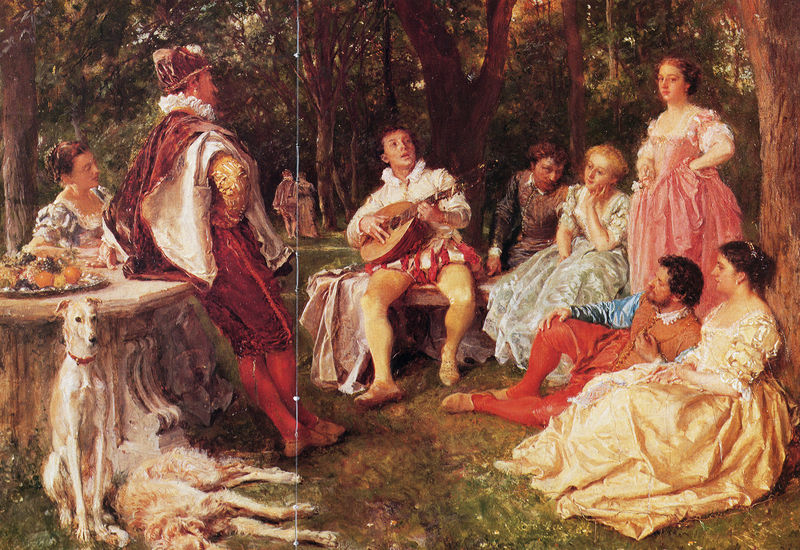
Titel: A l'ombre des bosquets, Im Schatten des Dickicht
Künstler: Ernest Meissonier
Standort: London
Institution: Wallace Collection
Schlagwörter: baum, blau, gemälde, gruppe, laub, mann, umhang, weiß, bäume, frauen, gelb, grün, menschen, sitzen, blume, blumen, bunt, damen, frankreich, frau, hut, kleid, kleider, licht, männer, orange, schmuck, szene, tisch, gras, hund, hunde, obst, park, rasen, rot, wiese, fest, gesellschaft, herren, malerei, feier, hose, kappe, mütze, barock, falten, samt, schale, schüssel, silber, stehen, teller, ärmel, bild, instrument, natur, sonne, boden, gold, kostüm, reich, sitzend, stehend, paar, gesang, gitarre, konzert, musik, musiker, england, krone, renaissance, rokoko, rosa, seide, wald, brunnen, kreis, früchte, garten, trauben, spanien, taille, farbig, sommer, liegen, halsband, schuhe, warm, aue, picknick, spazieren, bank, stämme, blue, crown, gathering, hat, king, könig, men, oil, people, red, stockings, velvet, white, women, essen, bench, black, collar, dress, dresses, figures, green, group, hair, ladies, lady, painting, portrait, robe, seated, sitting, table, woman, yellow, runde, musizieren, pink, servant, platte, edel, rüschen, ellenbogen, liegend, strümpfe, narr, draußen, lichtung, schönheit, mäntel, jagd, sonnig, wood, obstschale, weintrauben, singen, sänger, windhund, classic, food, fruit, man, tree, strumpfhose, wams, landscape, nature, summer, sun, trees, hain, baroque, costume, feet, young man, jagdhunde, strumpfhosen, kniebundhosen, laute, lautenspieler, mandoline, spaziergänger, forest, grass, garden, lyra, look, color, leier, zuhörer, coat, silk, animals, dog, dogs, walking, french, romantic, romanticism, couple, dirndl, tafelbild, musikant, portraits, scene, love, satin, victorian, outside, zuhören, day, duke, feast, party, royal, piknik, arms, cape, leaves, music, sound, trunk, paare, family, historical, lawn, colorful, colourful, pants, musician, hören, medieval, animal, legs, fingers, versammelt, book, minne, barde, part, couples, gowns, leisure, lauschen, forrest, beinkleid, stripes, lying, shade, pumphose, windhunde, öl, playing, höflinge, rococo, plate, schäferhunde, dance, standing, ständchen, lovers, rest, royalty, pichnick, canopy, heads, singer, frankrech, stür, raphael, guitar, posed, alt, corset, manoline, nobility, meal, woods, countryside, entertainment, feudal, grayhound, hound, listen, listening, lute, mandolin, mandolinenspieler, outing, picknic, picnic, poetry, seated people, silkdresses, singing, troubadour, under trees, fruits, concert, leggings, tights, wealthy, lounging, natural, relaxation, relaxed, romance, red dress, trunks, platter, rococco, scenery, costumes, 19th century, 1780, bard, banjo, gewand, idylle, zuhioerer, 19.jhd, strum, lyre, bark, elizabethan, laying, fool, musci, scan, pre raphael, oil paint, stain, clearing, not posed, ornage, relaxing, lover, red pants, greyhound, oranges, siting, minstrel, entertain, gaukler, woof, caot, oud, geen, plates, festive, pbard, song, strumming, yellow dress, ministral, ministrel, outdoor celebration, wolfhound, social gathering, borzoi, rennassance, 18.jhd., fete champetre, noblesse oblige, fruit platter, uke, wolfhounds, tuisch